Field crop: maize
Growth stage: 2
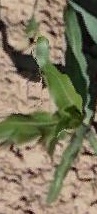
Species: maize